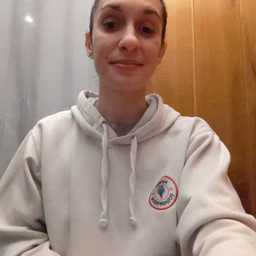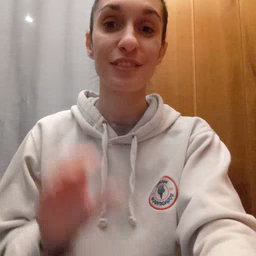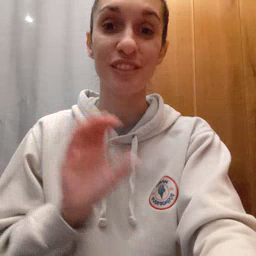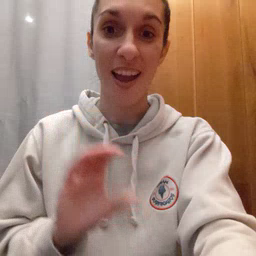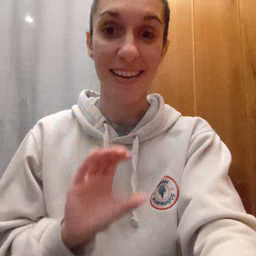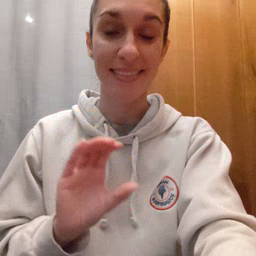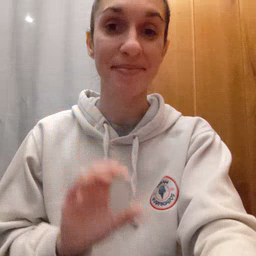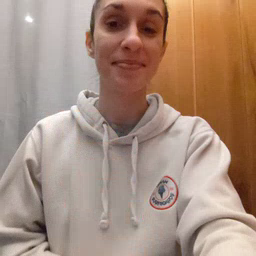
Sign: chocolate